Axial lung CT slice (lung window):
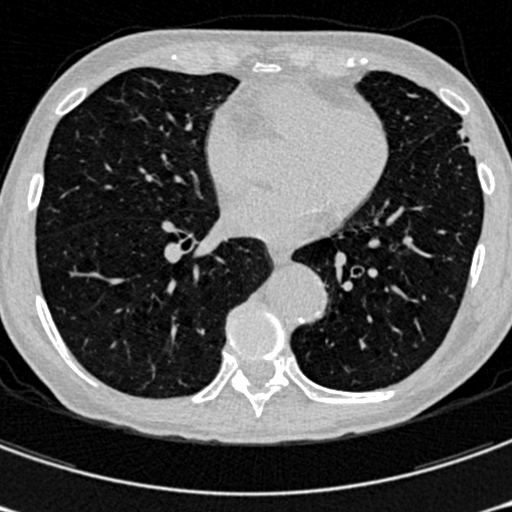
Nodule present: no